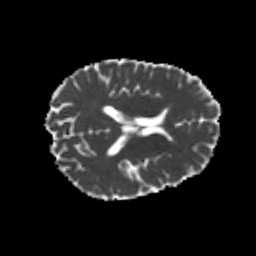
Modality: MD
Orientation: axial
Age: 22
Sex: male
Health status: healthy
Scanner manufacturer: philips
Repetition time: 7.386 s
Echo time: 0.08599 s